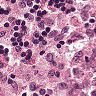
Metastatic tissue present: no